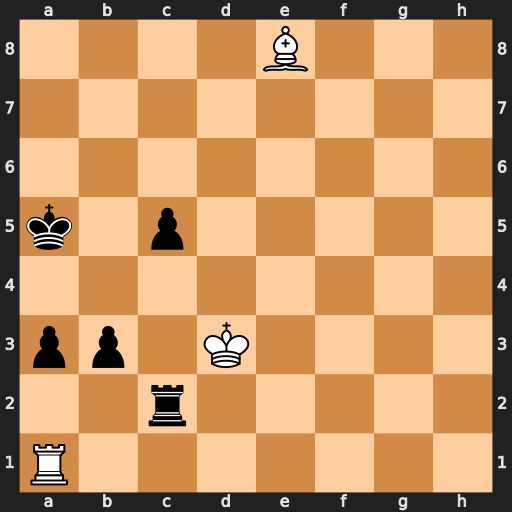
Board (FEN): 4B3/8/8/k1p5/8/pp1K4/2r5/R7
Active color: w
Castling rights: -
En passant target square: -
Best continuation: Rxa3+ Kb6 Rxb3+ Kc7 Kxc2